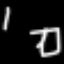
Label: square